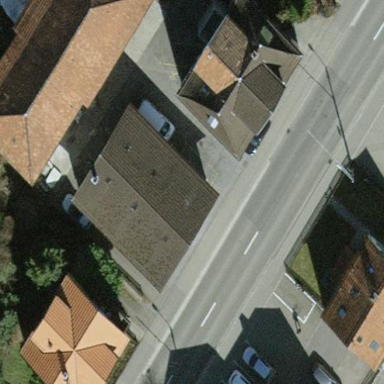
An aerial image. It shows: Hipped roof on apartment building.